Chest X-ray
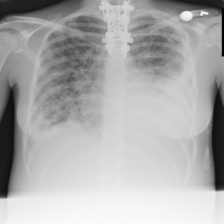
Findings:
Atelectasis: negative
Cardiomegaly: negative
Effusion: positive
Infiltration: positive
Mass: positive
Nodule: positive
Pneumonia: negative
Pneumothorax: negative
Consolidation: negative
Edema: negative
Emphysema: negative
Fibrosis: negative
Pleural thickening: negative
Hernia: negative